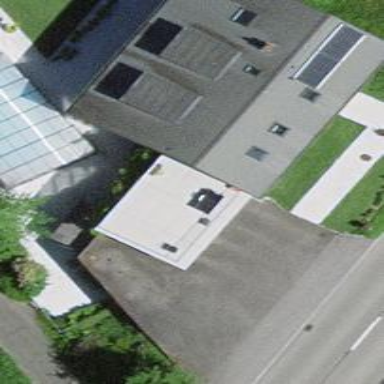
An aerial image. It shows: Garage building.